Question: Hi I have created a drop down menu, however when I hover over an option, the items in the submenu just overlap eachother. I have tried to play around with the padding, postioning etc but nothing seems to work. I would appreciate it if anyone can help. Thanks

HTML:
'''
<div class="menu-bg">
<div class="menu_nav">
<ul>
<li class="active"><a href="#"><span>Home</span></a></li>
<li><a href="" onclick="return false;">Books</a>
<ul>
<li><a href="#">Horror</a></li>
<li><a href="#">Thriller</a></li>
<li><a href="#">Non Fiction</a></li>
<li><a href="#">Crime</a></li>
<li><a href="#">Other</a></li>
</ul>
</li>
<li><a href="#"><span>About us</span></a></li>
<li><a href="#"><span>Blog</span></a></li>
<li><a href="#"><span>Contact</span></a></li>
</ul>
</div>
</div>
'''
CSS:
'''
.menu-bg{
background:url(../images/menu.png) center top repeat-x;
padding:10px 0;
width:100%;
height:50px;
}
.menu_nav {
margin-top:-10px;
padding-right:30px;
margin-left: auto;
margin-right: auto;
width:960px;
z-index:20;
}
.menu_nav ul {
position: relative;
display: table;
table-layout: fixed;
width: 100%;
-webkit-box-sizing: border-box;
-moz-box-sizing: border-box;
box-sizing: border-box;
border-left: 1px solid #494949;
}
.menu_nav ul li {
border-right: 1px solid #494949;
padding: 0;
display: table-cell;
float: left;
height: 22px;
}
.menu_nav ul li a {
text-decoration:none;
text-align: center;
text-transform: uppercase;
font-size: 18px;
line-height: 22px;
font-family: "Trebuchet MS", Arial, Helvetica, sans-serif;
color: #7c7c7c;
height: 22px;
display: block;
padding: 3px 60px 0;
-webkit-transition: all 0.5s ease;
-moz-transition: all 0.5s ease;
-o-transition: all 0.5s ease;
transition: all 0.5s ease;
}
.menu_nav ul li.active a, .menu_nav ul li a:hover {
text-decoration:none;
color:#EEE;
}
#active {
text-decoration:none;
color:#EEE;
}
.menu_nav li ul {
z-index:999;
position: absolute;
left: -999em;
width: 160px;
padding: 0;
}
.menu_nav li:hover ul {
left: auto;
}
.menu_nav li li a {
background: #060505;
width: 120px;
color: #FFFFFF;
display: block;
font-size:14px;
text-align:left;
margin: 0;
padding: 9px 0 10px 25px;
text-decoration: none;
}
.menu_nav li li a:hover {
background: #99436E;
color: #FFFFFF;
margin: 0;
padding: 9px 0 10px 25px;
text-decoration: none;
border-bottom: 1px dotted #eee;
}
.menu_nav li ul ul {
margin: -35px 0 0 145px;
}
.menu_nav li:hover ul ul {
left: -999em;
}
.menu_nav li ul li:hover ul {
left: auto;
}
'''
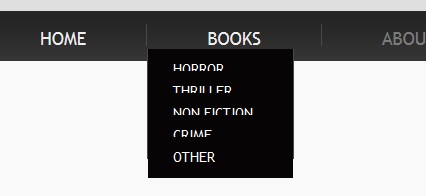
Answer: The height on the li's were the too small i adjusted to 42px; change it to whatever you feel's best.
'''
.menu_nav ul li {
border-right: 1px solid #494949;
padding: 0;
display: table-cell;
float: left;
height: 42px;
}
'''
<URL>